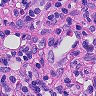
Metastatic tissue present: no